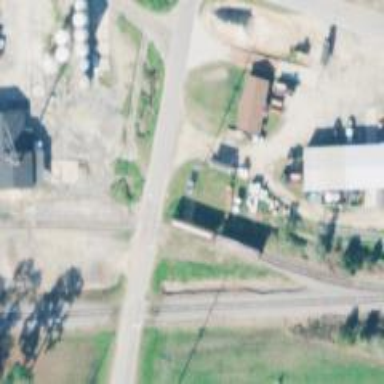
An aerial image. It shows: Level crossing along the railway.